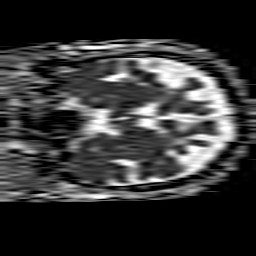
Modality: ADC
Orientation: coronal
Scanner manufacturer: philips
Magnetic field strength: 1.5 T
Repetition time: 3.684 s
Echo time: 0.09411 s